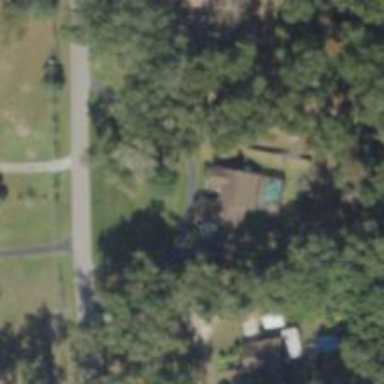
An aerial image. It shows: Driveway.